Field crop: maize
Growth stage: 2
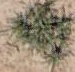
Species: salsola